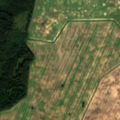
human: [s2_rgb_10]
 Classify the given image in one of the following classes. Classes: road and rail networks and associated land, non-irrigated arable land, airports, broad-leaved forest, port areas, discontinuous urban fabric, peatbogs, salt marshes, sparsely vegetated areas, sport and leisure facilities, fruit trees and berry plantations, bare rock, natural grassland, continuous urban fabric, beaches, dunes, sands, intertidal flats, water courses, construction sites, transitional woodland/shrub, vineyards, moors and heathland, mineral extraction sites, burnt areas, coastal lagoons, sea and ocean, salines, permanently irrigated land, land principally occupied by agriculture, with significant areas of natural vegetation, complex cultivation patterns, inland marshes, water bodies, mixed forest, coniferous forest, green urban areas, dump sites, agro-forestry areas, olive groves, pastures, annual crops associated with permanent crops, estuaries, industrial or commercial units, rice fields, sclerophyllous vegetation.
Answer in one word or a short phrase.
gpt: non-irrigated arable land, mixed forest, transitional woodland/shrub